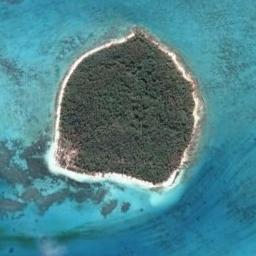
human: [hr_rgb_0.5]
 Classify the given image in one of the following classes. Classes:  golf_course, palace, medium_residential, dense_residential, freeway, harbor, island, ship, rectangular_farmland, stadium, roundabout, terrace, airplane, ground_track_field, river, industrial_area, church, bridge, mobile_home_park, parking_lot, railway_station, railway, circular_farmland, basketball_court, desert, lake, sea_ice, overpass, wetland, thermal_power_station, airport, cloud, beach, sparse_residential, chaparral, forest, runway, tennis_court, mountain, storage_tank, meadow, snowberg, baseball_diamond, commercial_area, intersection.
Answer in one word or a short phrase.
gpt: island